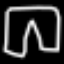
Label: pants